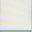
Piece: xx